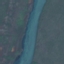
Land use / land cover: River